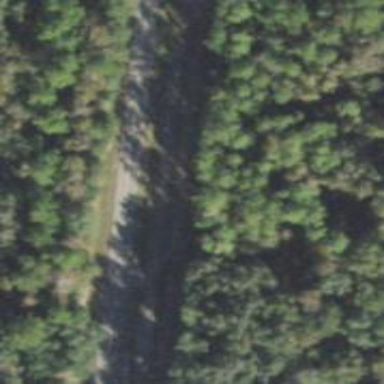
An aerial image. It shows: Forest area predominantly covered with needle-leaved trees.